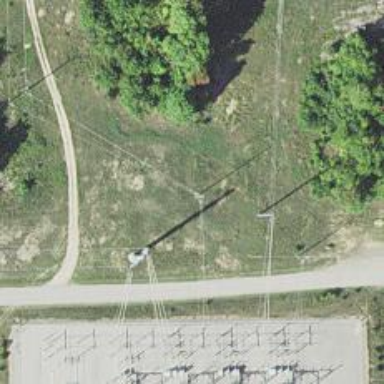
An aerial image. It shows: Power tower.